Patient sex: M
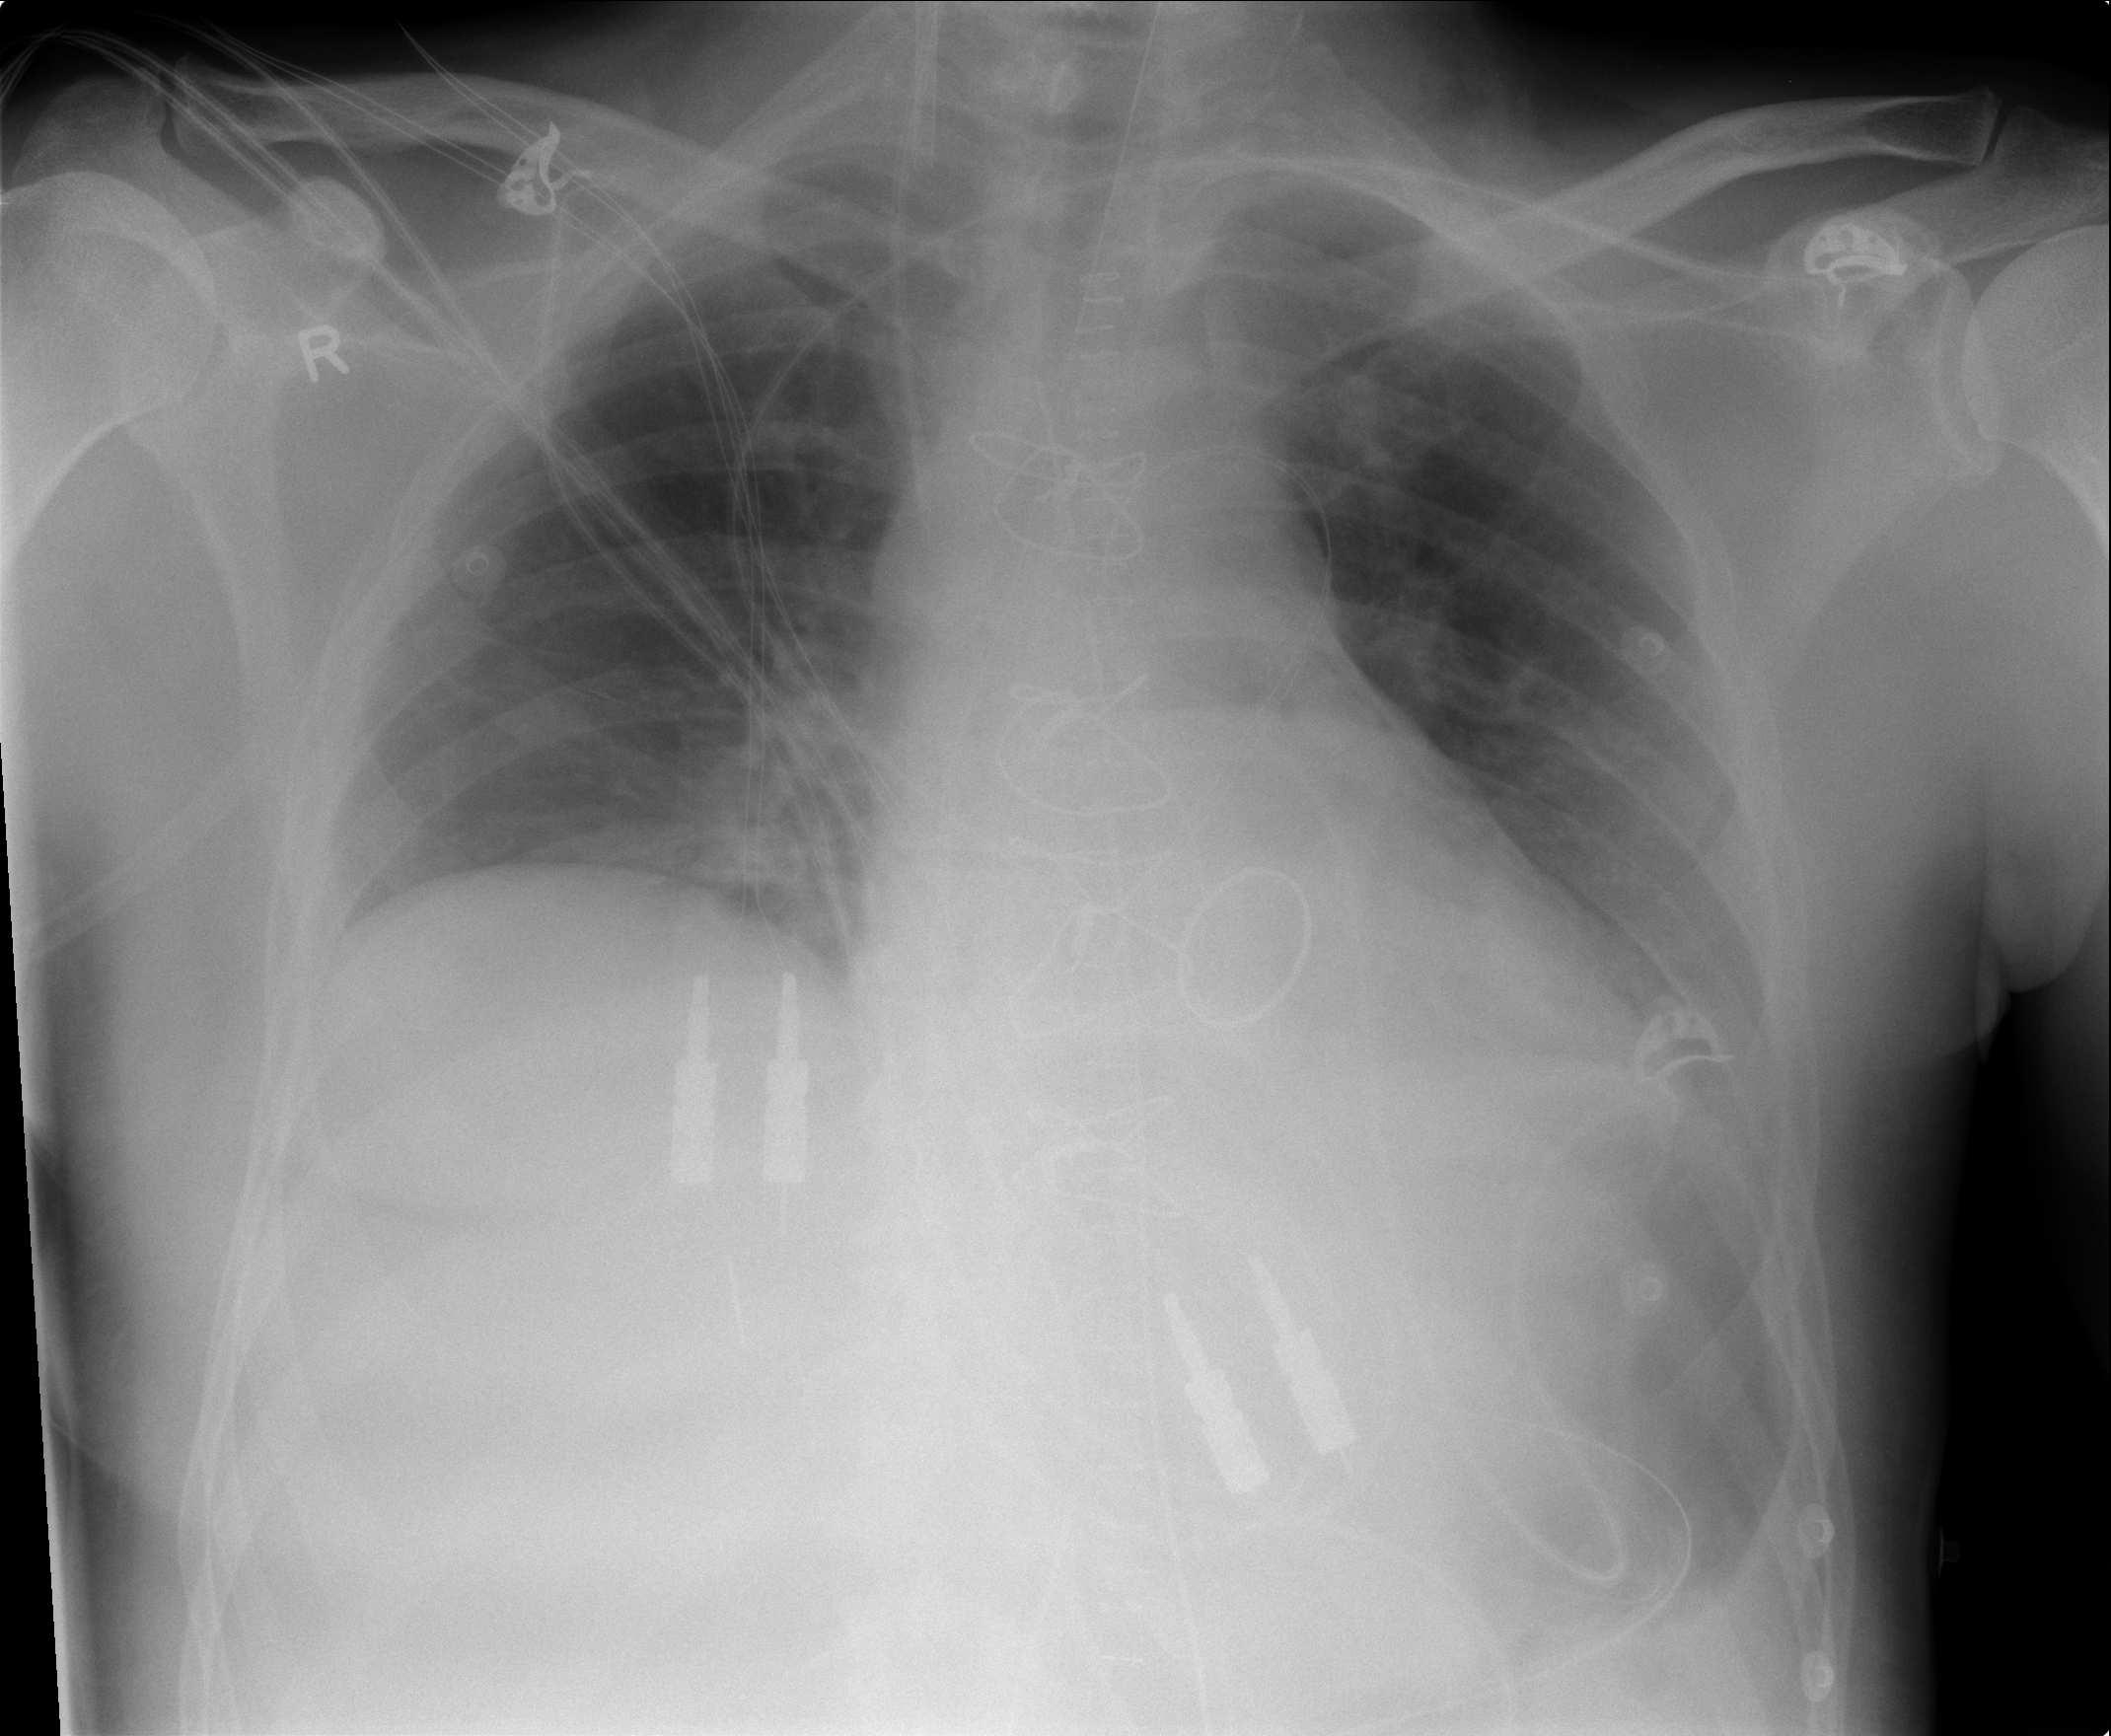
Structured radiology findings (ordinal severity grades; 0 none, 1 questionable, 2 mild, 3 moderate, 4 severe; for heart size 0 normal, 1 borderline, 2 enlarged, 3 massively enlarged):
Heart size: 1
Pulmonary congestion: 0
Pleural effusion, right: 0
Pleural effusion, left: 2
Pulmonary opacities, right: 0
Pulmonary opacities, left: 0
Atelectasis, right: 0
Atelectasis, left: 0